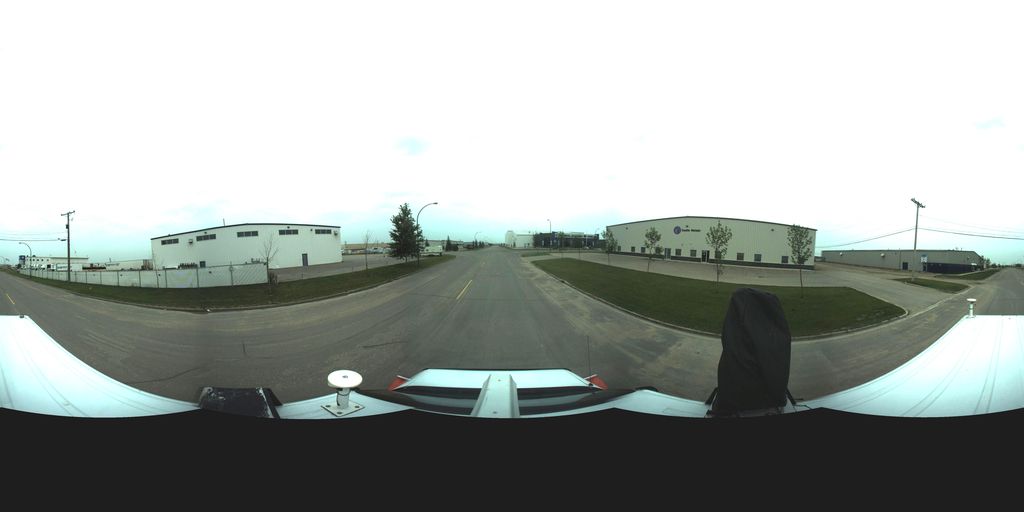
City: saskatoon